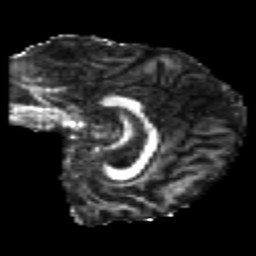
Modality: FA
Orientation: sagittal
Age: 24
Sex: female
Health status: healthy
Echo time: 0.074 s